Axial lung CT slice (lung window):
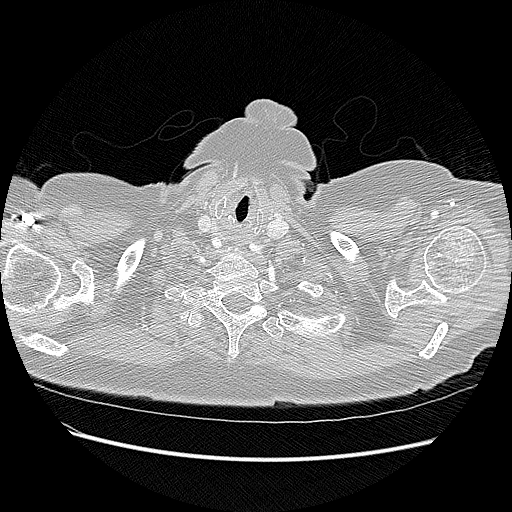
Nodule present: no